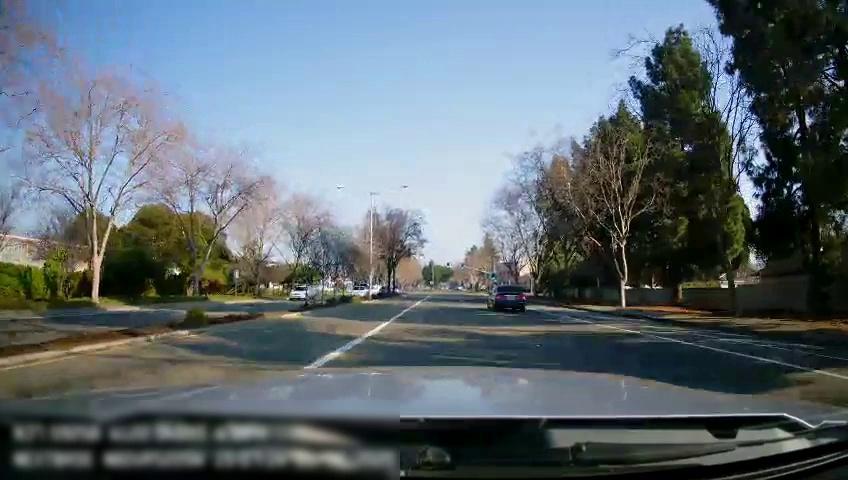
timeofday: Day
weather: Sunny
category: Drivable Space
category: Drivable Space
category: Vehicles | Car
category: Vehicles | Car
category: Vehicles | Car
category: Lanes | Current Lane
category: Lanes | Current Lane
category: Lanes | Alternate Lane